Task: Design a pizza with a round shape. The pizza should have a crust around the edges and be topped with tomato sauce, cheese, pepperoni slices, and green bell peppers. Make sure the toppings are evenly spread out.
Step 550:
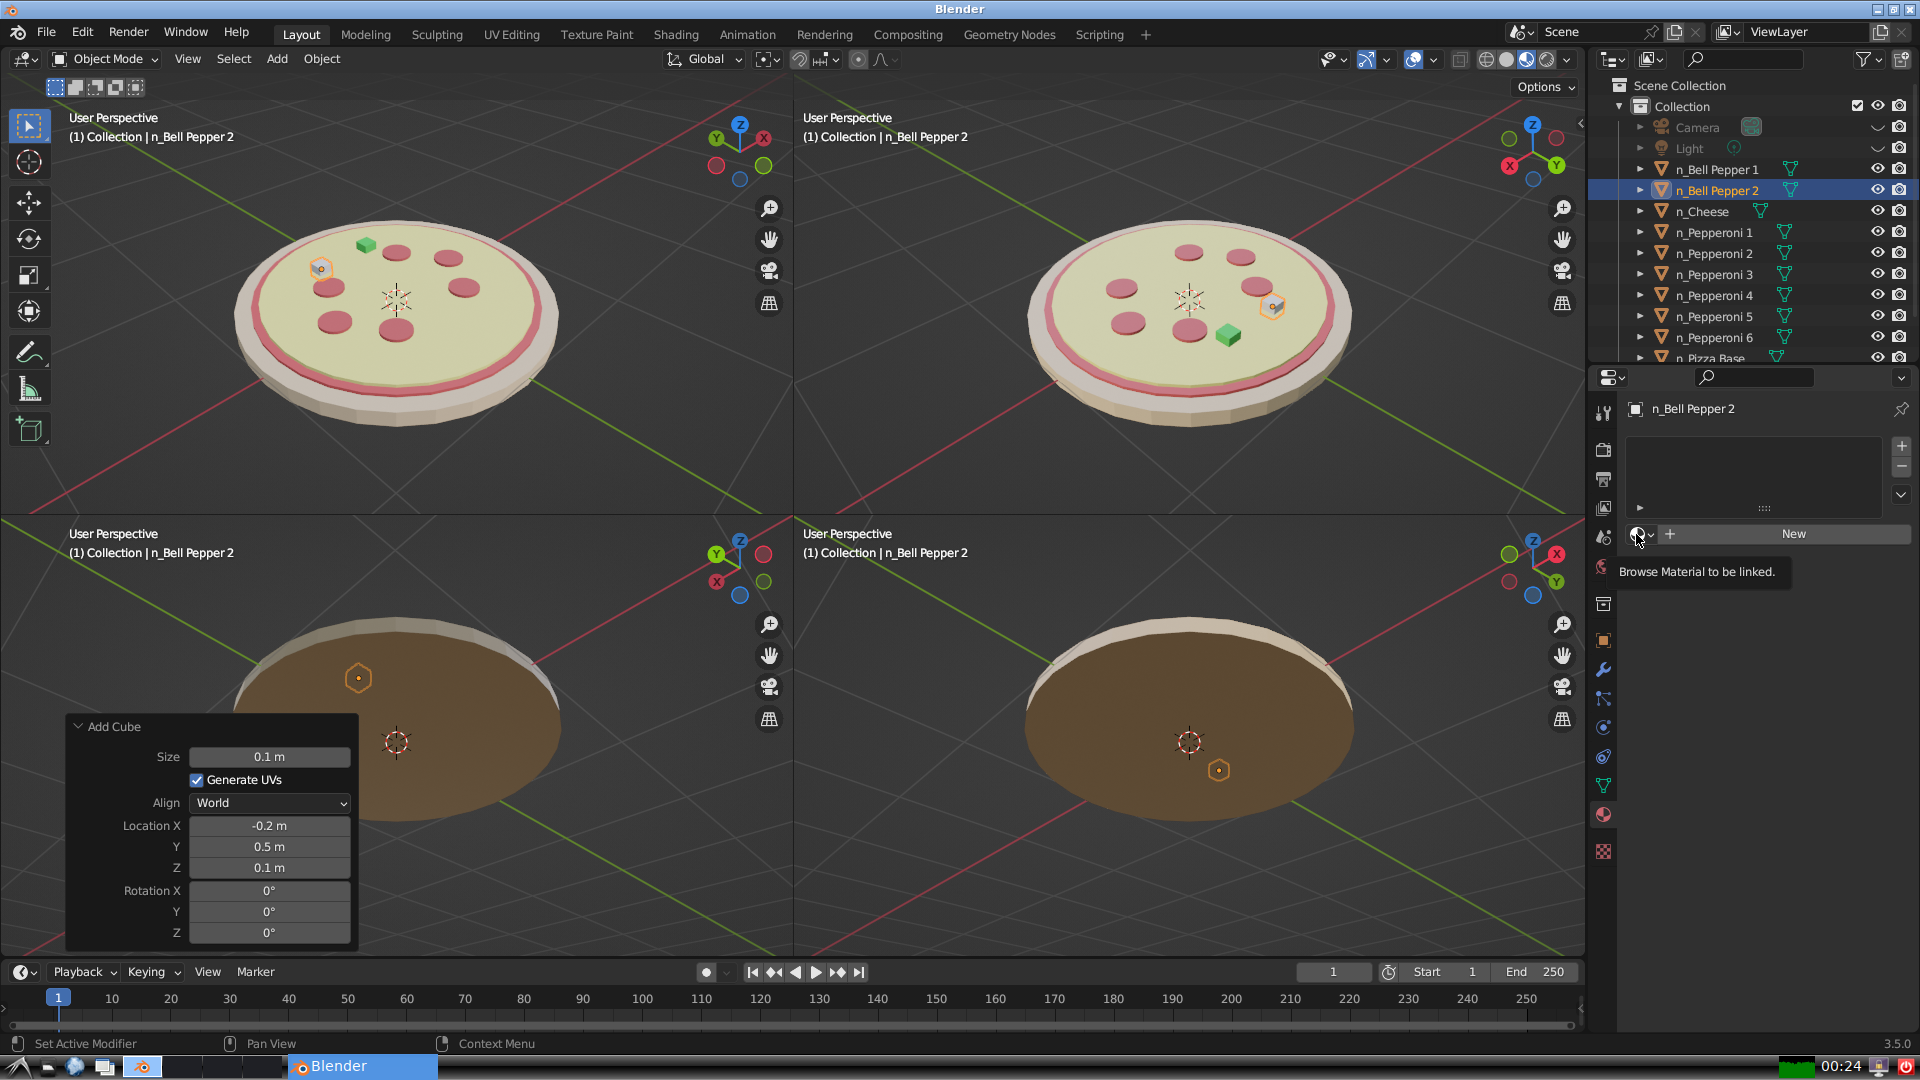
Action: click: no